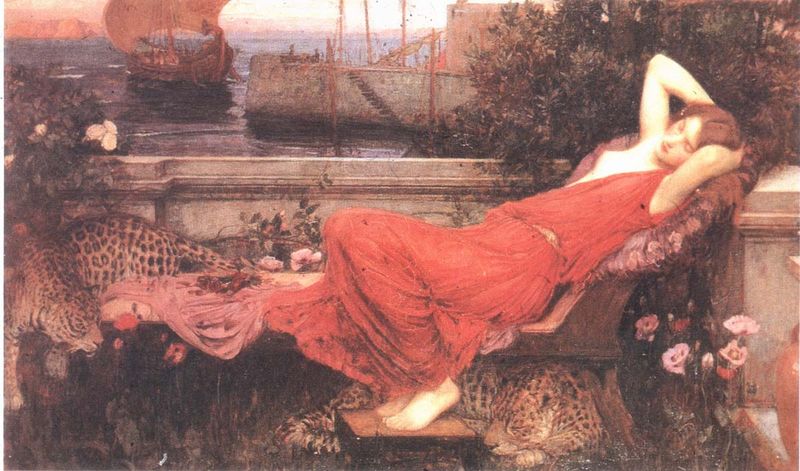
Titel: Ariadne
Künstler: John William Waterhouse
Institution: Privatsammlung
Schlagwörter: blau, gemälde, meer, nackt, wasser, weiß, gelb, grün, see, blumen, brust, busen, frau, haar, kleid, mund, nase, schwarz, rosen, rot, tiere, rock, augen, horizont, strauch, busch, büsche, gebüsch, gewand, gold, boot, ruder, bein, schiff, segel, sofa, segelschiff, mauer, bank, hocker, hafen, masten, treppe, kissen, jugendstil, stufen, couch, erotik, liegend, bucht, fuss, liege, rosenstrauch, leopard, schlummer, gepard, leoparden, schff, geparden, scheinliege, diere